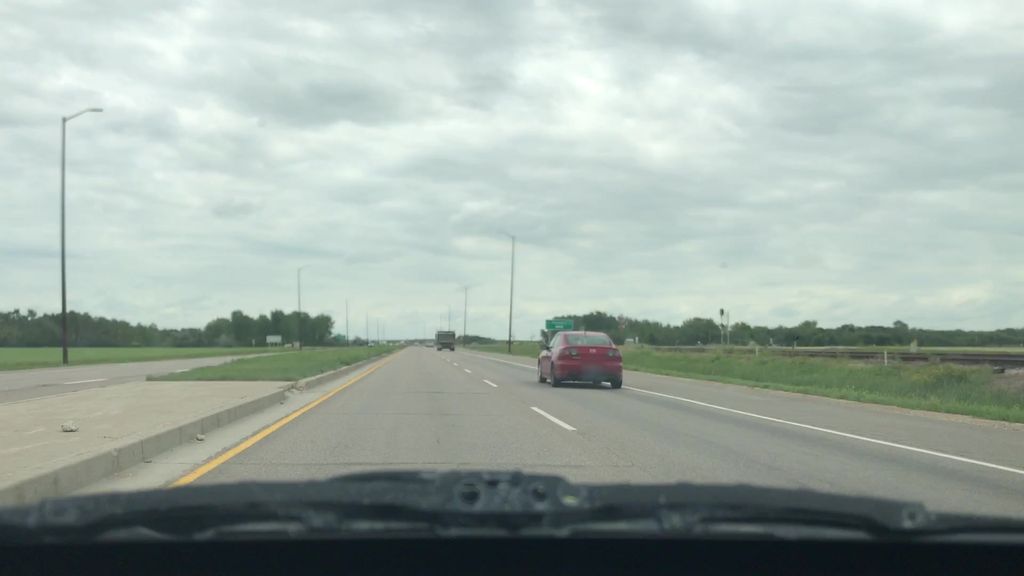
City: winnipeg